Question: I am trying to style a div to metro styles tile after select effect. I added border-top:28px solid #4390df; to the div but I am unable to get selected effect for the tile. Any help would be highly appreciated.
Below is sketch for my request

<URL>
'''
<div class="tileSelected">
this is test content
</div>
.tileSelected{
border-width: 4px;
border-top:28px solid #4390df;
border-left:28px solid transparent;
display:block;
content:"";
height:100px;
width:100px;
background-color:black;
color:#fff;
}
'''
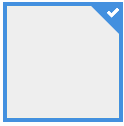
Answer: I don't think 'border' is the way to go with this. Generated content would be a better option for putting that tick in the top right corner. You could do it with text, but a small tick image would be easier, like so:
'''
<!DOCTYPE html>
<html lang="en">
<head>
<meta charset="utf-8">
<style>
.tileSelected {
height:100px;
width:100px;
background:black;
color:#fff;
position: relative;
}
.tileSelected::before {
content: "";
width: 28px;
height: 28px;
top: 0;
right: 0;
position: absolute;
background: url(tick.png);
}
</style>
</head>
<body>
<div class="tileSelected">
this is test content
</div>
</body>
</html>
'''